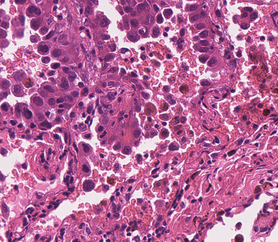
Tumor epithelial tissue: yes
Tumor-associated stroma tissue: yes
Normal tissue: no